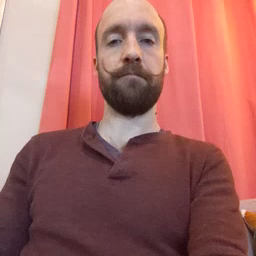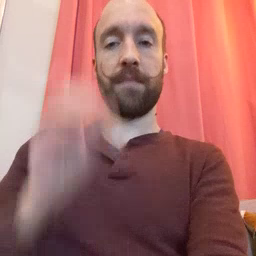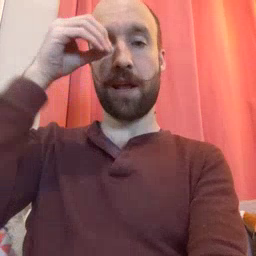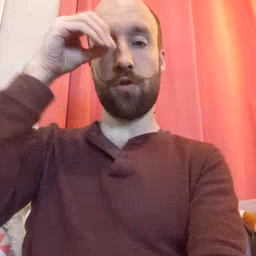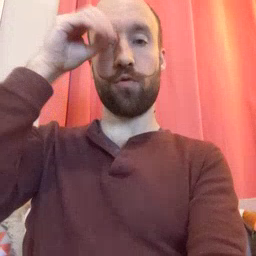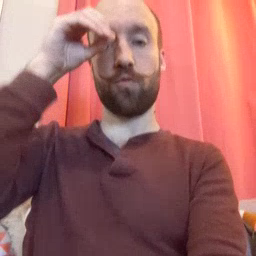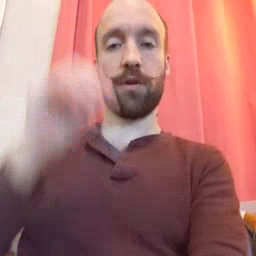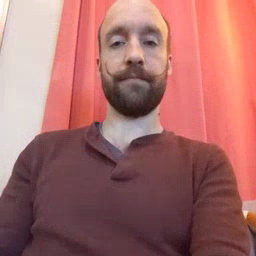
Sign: owl